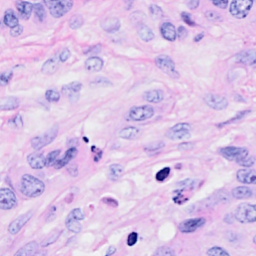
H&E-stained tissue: Breast